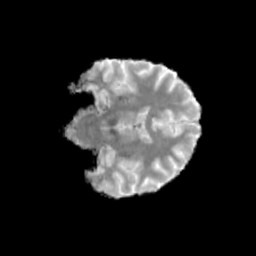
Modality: MD
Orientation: coronal
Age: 68
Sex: female
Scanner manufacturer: siemens
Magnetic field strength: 3 T
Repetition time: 3.23 s
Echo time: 0.0892 s